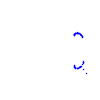
Particle: proton